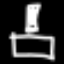
Label: diamond